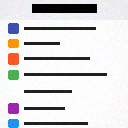
Screen state: on